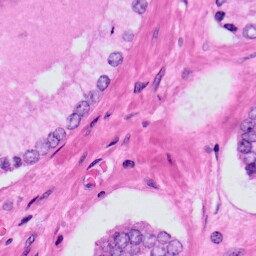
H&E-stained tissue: Prostate